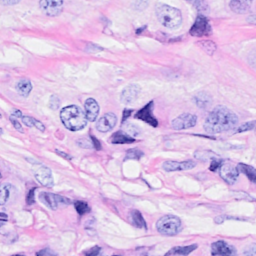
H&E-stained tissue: Breast